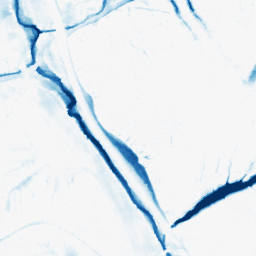
Category: morphological
Decomposition family: morphological_ellipse
Decomposition parameters: operation: closing
width: 20
height: 30
Upsampling method: sinc_hamming
Upsampling parameters: scale: 2
kernel_size: 16
Upsampling scale: 2